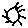
Label: sun